Aerial crown-view tile of a tropical tree (Barro Colorado Island, Panama), acquired 20250124:
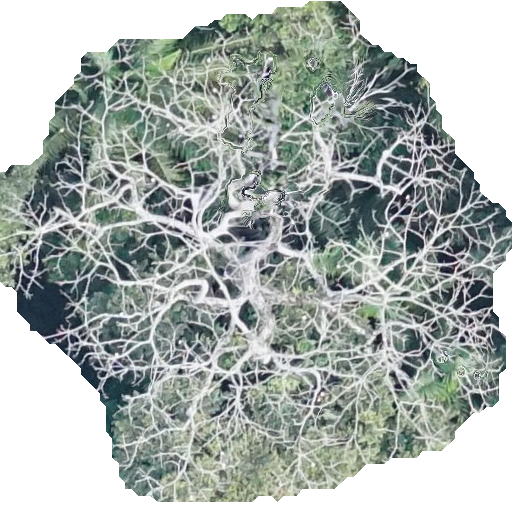
Species: Pseudobombax septenatum
GBIF accepted scientific name: Pseudobombax septenatum
Crown area: 283.759 m²